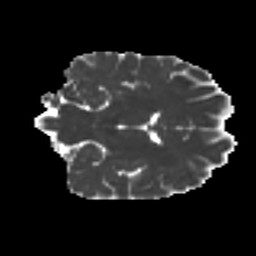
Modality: MD
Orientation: coronal
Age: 33
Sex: female
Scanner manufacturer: ge
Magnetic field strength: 3 T
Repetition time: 7.8 s
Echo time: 0.0606 s